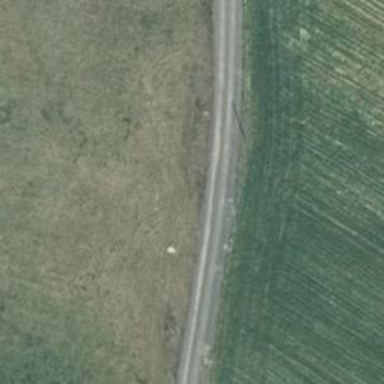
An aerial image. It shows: Service road with gravel surface.